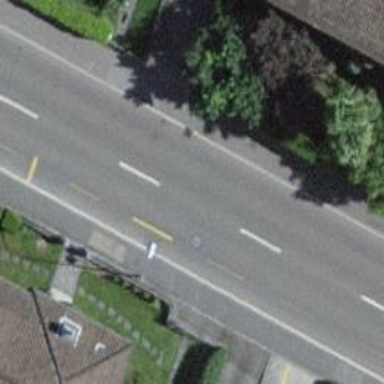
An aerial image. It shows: Tertiary road with asphalt surface and designated cycle lane.